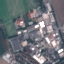
Land use / land cover: Industrial